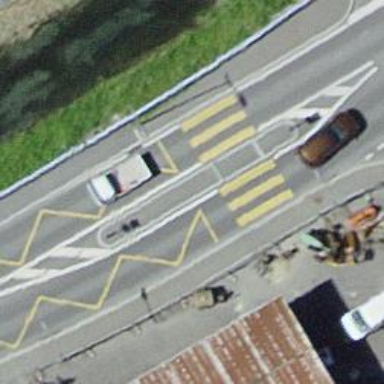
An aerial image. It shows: Marked road crossing with pedestrian island.